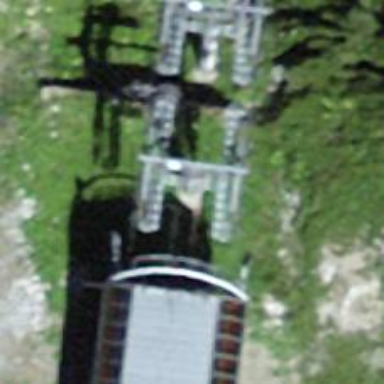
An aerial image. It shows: Pylon used for aerialway.